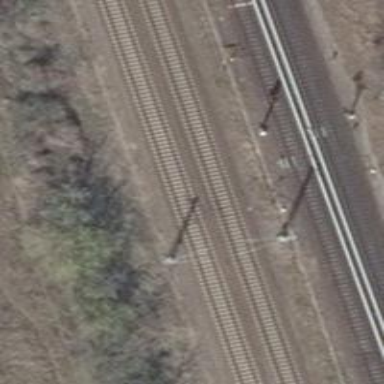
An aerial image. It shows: Railway milestone with catenary mast.